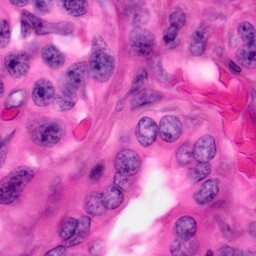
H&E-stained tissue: Pancreatic